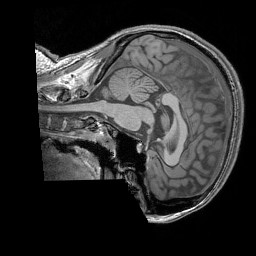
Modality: T1w
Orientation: sagittal
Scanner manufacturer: siemens
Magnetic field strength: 3 T
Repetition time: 1.83 s
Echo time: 0.00303 s